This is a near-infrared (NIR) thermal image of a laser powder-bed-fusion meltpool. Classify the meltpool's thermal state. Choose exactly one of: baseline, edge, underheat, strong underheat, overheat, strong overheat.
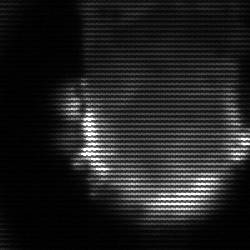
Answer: baseline